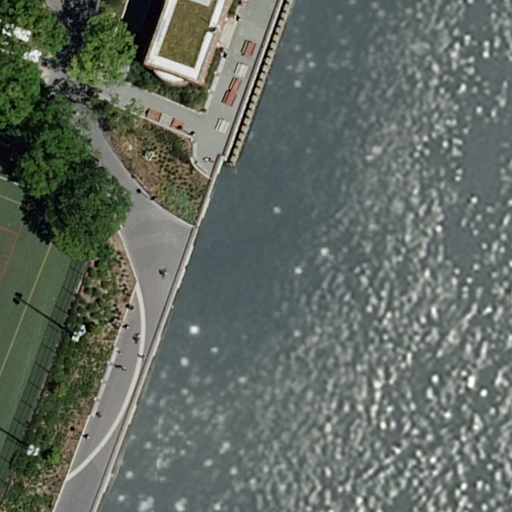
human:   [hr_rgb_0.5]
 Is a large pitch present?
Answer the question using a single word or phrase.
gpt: yes

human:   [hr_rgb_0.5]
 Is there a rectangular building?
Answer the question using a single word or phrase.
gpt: no

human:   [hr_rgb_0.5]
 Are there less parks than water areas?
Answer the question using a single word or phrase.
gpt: no

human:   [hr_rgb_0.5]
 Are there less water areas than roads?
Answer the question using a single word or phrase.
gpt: yes

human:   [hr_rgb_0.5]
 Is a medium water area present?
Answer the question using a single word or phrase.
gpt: no

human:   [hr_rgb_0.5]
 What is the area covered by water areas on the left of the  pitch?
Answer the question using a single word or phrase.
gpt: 0m2

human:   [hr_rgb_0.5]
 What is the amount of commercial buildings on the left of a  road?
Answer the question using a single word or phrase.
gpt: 0

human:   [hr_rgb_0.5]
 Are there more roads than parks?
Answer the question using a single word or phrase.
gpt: yes

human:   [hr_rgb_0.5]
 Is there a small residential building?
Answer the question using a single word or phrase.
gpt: no

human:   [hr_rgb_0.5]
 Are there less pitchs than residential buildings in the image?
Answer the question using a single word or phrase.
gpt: no

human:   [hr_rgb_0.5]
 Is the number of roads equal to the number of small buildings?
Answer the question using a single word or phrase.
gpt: no

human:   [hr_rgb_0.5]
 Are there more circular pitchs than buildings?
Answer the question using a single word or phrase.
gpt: no

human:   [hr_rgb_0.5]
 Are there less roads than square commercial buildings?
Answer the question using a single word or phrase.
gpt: no

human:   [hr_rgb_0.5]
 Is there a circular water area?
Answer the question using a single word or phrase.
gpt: no

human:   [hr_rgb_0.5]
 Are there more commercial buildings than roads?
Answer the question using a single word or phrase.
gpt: no

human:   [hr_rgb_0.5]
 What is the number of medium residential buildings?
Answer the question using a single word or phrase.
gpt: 1

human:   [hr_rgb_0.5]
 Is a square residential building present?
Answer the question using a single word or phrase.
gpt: no

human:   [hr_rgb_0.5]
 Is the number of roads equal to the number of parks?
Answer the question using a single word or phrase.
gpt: no

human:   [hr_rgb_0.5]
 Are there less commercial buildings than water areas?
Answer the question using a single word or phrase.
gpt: yes

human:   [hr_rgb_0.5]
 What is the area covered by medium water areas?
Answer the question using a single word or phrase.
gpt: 0m2

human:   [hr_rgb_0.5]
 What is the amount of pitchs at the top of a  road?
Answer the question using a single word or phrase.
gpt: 0

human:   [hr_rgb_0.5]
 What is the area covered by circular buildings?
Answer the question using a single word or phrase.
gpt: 0m2

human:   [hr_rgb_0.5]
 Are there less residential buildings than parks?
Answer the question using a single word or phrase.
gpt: no

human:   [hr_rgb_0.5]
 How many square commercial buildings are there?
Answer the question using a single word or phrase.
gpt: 0

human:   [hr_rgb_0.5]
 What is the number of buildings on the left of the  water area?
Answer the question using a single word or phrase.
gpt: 1

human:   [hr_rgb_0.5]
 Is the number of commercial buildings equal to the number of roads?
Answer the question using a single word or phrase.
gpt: no

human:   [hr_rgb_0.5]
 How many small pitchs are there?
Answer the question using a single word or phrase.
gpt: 0

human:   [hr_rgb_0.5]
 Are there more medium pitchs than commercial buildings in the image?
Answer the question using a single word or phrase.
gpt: no

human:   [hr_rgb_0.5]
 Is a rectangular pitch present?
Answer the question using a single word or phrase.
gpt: yes

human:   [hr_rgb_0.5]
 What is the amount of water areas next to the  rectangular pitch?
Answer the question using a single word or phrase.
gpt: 1

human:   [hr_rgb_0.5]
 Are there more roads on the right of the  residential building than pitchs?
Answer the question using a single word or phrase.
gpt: no

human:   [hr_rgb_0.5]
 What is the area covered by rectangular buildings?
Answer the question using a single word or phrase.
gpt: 0m2

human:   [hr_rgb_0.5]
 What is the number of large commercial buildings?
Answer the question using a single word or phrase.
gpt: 0

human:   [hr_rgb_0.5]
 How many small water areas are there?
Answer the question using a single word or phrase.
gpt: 0

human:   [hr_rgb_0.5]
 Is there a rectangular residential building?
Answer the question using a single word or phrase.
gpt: no

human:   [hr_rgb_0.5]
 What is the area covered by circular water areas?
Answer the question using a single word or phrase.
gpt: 0m2